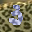
Label: 3